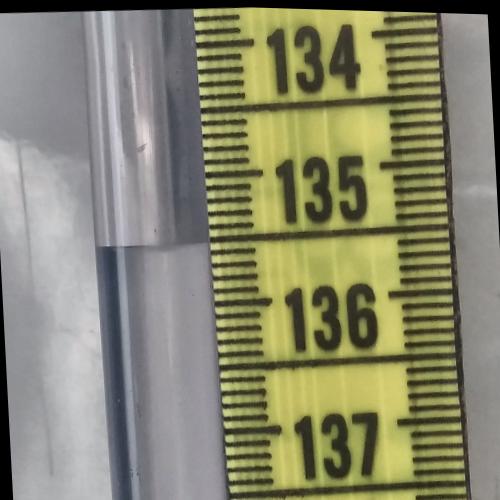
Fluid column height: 135.5 cm